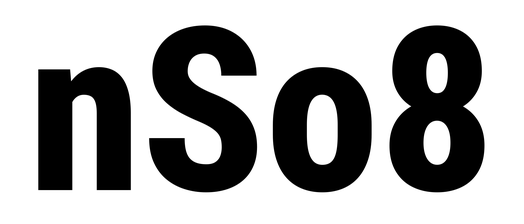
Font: Roboto_Condensed_ExtraBold